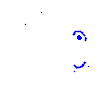
Particle: kaon